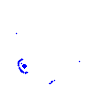
Particle: kaon